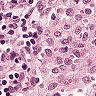
Metastatic tissue present: no